Interaction volume radius: 5 \u00c5
Interaction volume height: 25 \u00c5
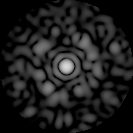
Disorder parameter: 0.8188